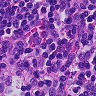
Metastatic tissue present: no